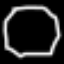
Label: octagon